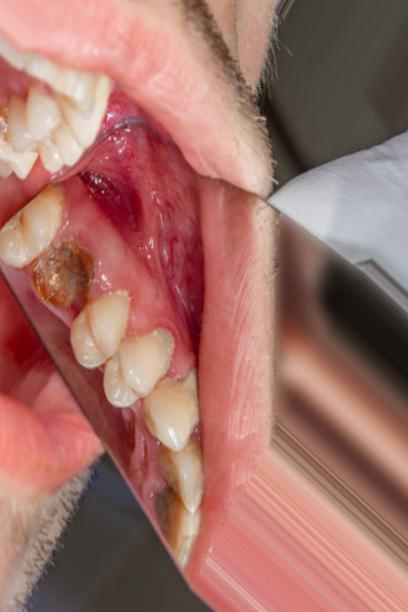
Condition: Caries